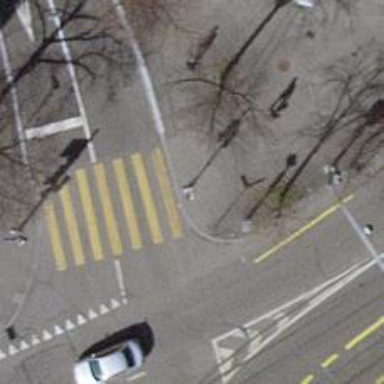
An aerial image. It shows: Kerb barrier.